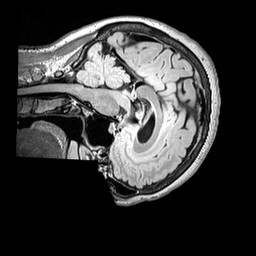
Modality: FLAIR
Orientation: sagittal
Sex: female
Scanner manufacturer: siemens
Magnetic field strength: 3 T
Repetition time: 5 s
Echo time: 0.395 s